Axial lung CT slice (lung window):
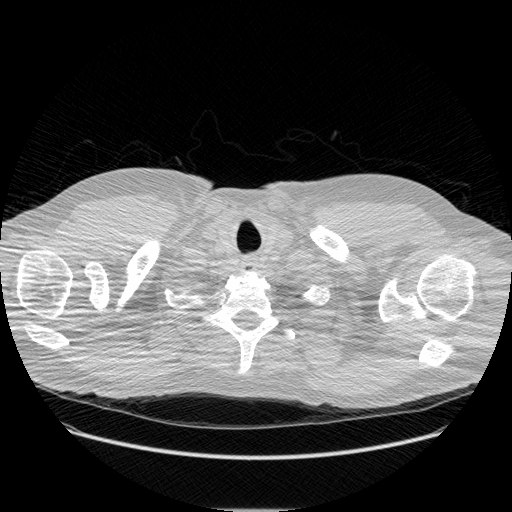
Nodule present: no